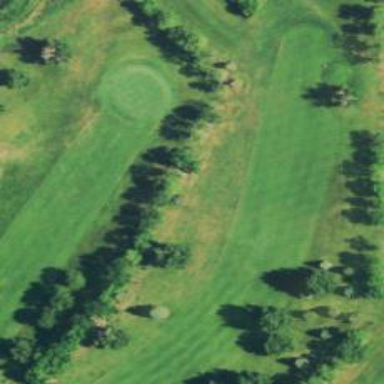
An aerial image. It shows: Golf fairway in the image.